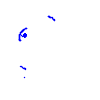
Particle: kaon